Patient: sex F, age 35
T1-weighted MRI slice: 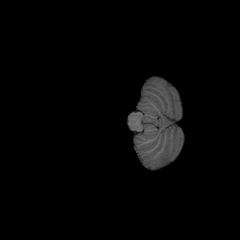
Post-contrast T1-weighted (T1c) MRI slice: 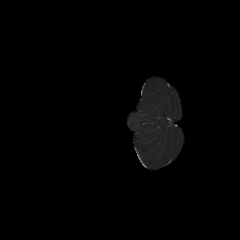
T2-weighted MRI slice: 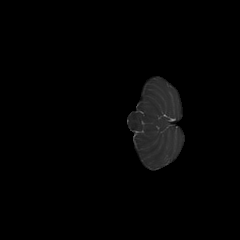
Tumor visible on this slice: no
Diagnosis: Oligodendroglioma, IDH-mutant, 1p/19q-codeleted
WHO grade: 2